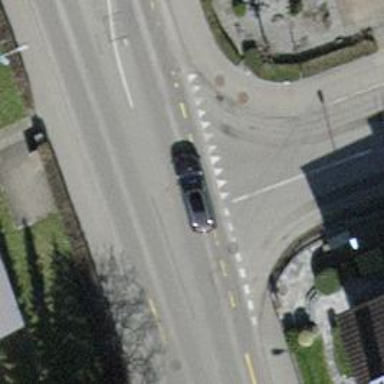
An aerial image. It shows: Tertiary road with asphalt surface. Both sides of the road have sidewalks and there is dedicated cycle lane on both sides.